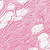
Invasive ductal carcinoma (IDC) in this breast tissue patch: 0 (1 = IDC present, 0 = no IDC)